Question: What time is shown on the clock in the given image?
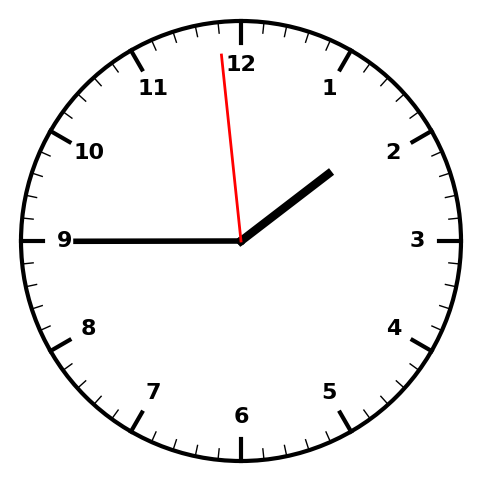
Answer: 01:44:59